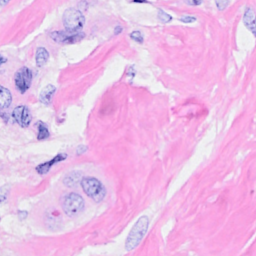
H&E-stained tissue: Breast